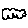
Label: cloud